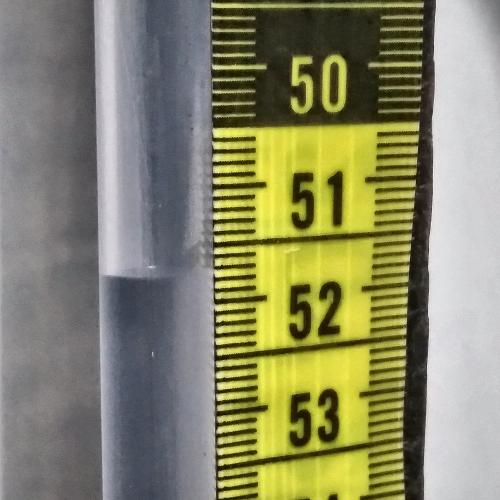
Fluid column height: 51.7 cm